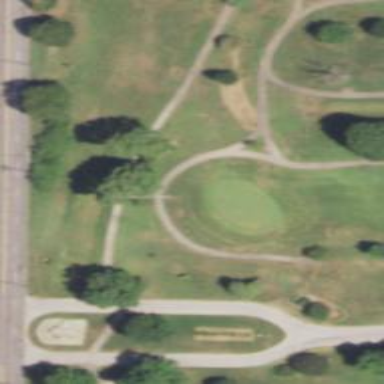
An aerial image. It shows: Golf cartpath that is also road path.